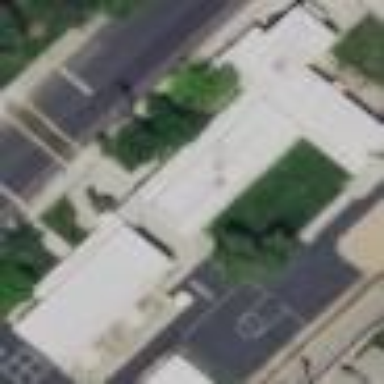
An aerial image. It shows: School building.